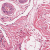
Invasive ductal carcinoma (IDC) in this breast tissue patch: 0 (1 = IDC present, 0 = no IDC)